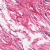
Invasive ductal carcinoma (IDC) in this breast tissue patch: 0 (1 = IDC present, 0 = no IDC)